Question: I am trying to make this HTA working, what it does is to add up all value from each drop down list and search accordingly in a directory that can be selected from another button. I can only make the form of this HTA but dont know how to make the search working.
Also how can I move the directory selection button to the beginning of the line?
so user can pick up directory first then pick what they want to search.
'''
<html>
<head>
<HTA:APPLICATION ID="2014-03"
applicationName="2014-03"
version="1.1"
BORDER="thin"
BORDERSTYLE="static"
CAPTION="Yes"
CONTEXTMENU="no"
ICON="C:\iconx32.ico"
INNERBORDER="no"
MAXIMIZEBUTTON="no"
MINIMIZEBUTTON="no"
NAVIGATABLE="no"
SCROLL="no"
SCROLLFLAT="no"
SELECTION="no"
SHOWINTASKBAR="yes"
SINGLEINSTANCE="yes"
SYSMENU="yes"
WINDOWSTATE="normal"
>
<SCRIPT LANGUAGE="VBScript">
Sub RunSearch_OnClick()
msgBox "Success!"
End Sub
Sub TestSub
For Each objOption in OptionChooser.Options
If objOption.Selected Then
Msgbox objOption.InnerText
End If
Next
End Sub
Sub TestSub1
For Each objOption in OptionChooser.Options
If objOption.Selected Then
Msgbox objOption.InnerText
End If
Next
End Sub
Sub WindowsLoad
Set objShell = CreateObject("Shell.Application")
Set objFolder = objShell.BrowseForFolder (0, "Select The Folder To Enumerate :", (0))
If objFolder Is Nothing Then
Wscript.Quit
Else
Set objFolderItem = objFolder.Self
objPath = objFolderItem.Path
End If
Set objFso = CreateObject("Scripting.FileSystemObject")
Set objFolder = objFso.GetFolder(objPath)
For each objFile in objFolder.Files
If objFolder.Files.Count > 0 Then
Window.Document.Title = "Information For " & objPath
strHtml = strHtml & "<td><Font color = Blue>" & objFile.Name & "</font></Br>"
DataArea.InnerHtml = strHtml
End If
Next
End Sub
</SCRIPT>
</head>
<body>
<select id=extension size="1" name="OptionChooser" onChange="TestSub">
<option value="0">Selet File Type</option>
<option value="1">.txt</option>
<option value="2">.pdf</option>
<option value="3">.jpg</option>
<option value="4">.mp3</option>
</select>
<select id=year size="1" name="OptionChooser" onChange="TestSub1">
<option value="0">Select Year</option>
<option value="1">2014</option>
<option value="2">2013</option>
<option value="3">2012</option>
<option value="3">2011</option>
<option value="3">2010</option>
</select>
<select id=month size="1" name="OptionChooser" onChange="TestSub2">
<option value="0">Select Month</option>
<option value="1">01</option>
<option value="2">02</option>
<option value="3">03</option>
<option value="1">04</option>
<option value="2">05</option>
<option value="3">06</option>
<option value="1">07</option>
<option value="2">08</option>
<option value="3">09</option>
<option value="1">10</option>
<option value="2">11</option>
<option value="3">12</option>
</select>
<input Type = "Button" Value = "Browse For Folder" Name = "Run_Button" onClick = "WindowsLoad"><p></td>
<input type="button" value="Search" name="RunSearch">
</body>
</html>
'''
The final HTA should look like this, the search result need to be displayed below the drop down list as text file within a scrollable window and having full path of the files.

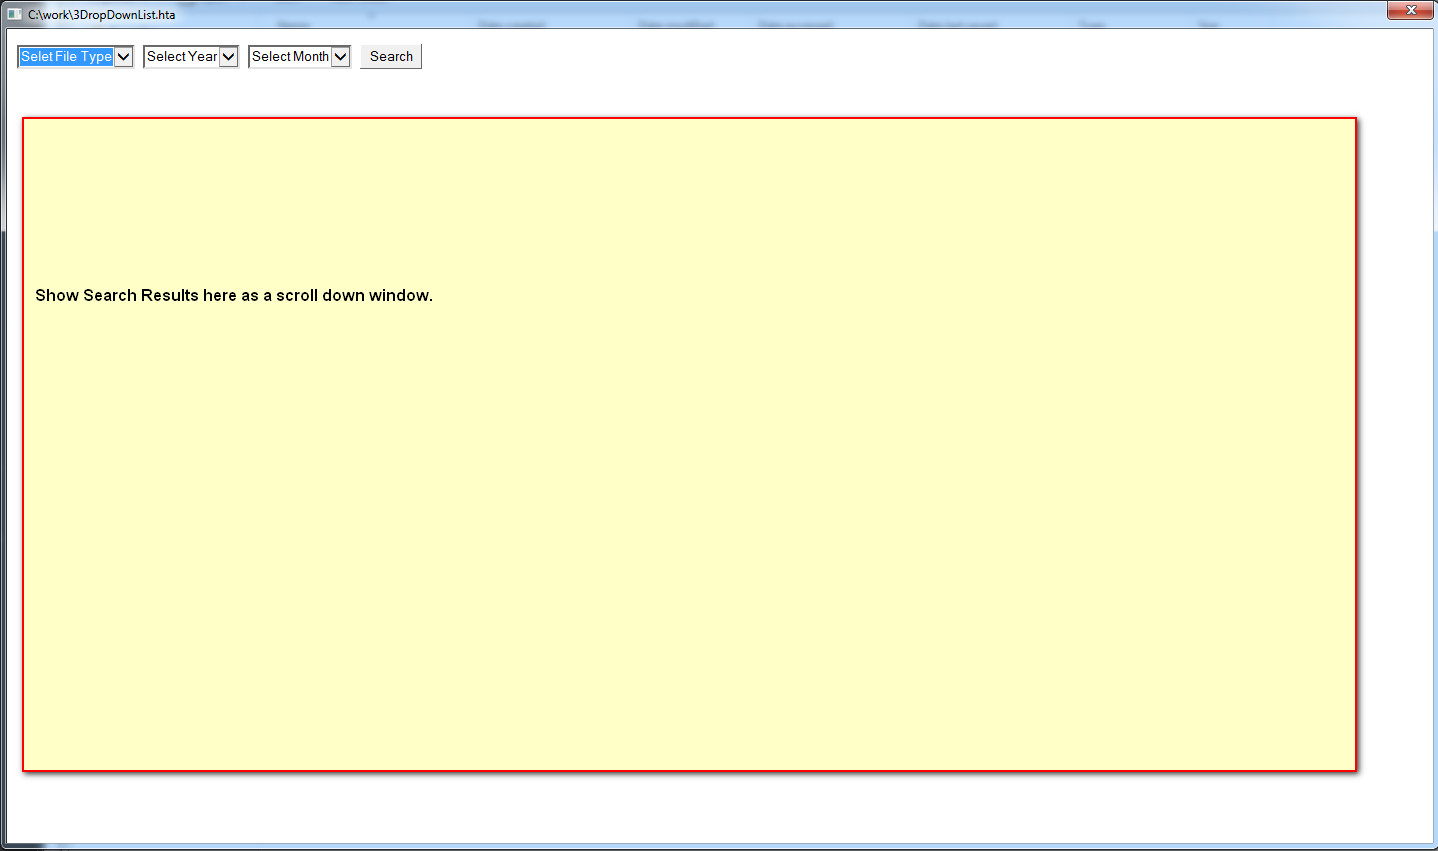
Answer: In next 'HTA' only necessary changes made to display the search result below the drop down list as a scrollable text area and having full paths of the files.
- 'WindowsLoad''Window_Onload'- - - -
---

The code:
'''
<html>
<head>
<HTA:APPLICATION ID="2014-03"
applicationName="2014-03"
version="1.1"
BORDER="thin"
BORDERSTYLE="static"
CAPTION="Yes"
CONTEXTMENU="no"
ICON="C:\iconx32.ico"
INNERBORDER="no"
MAXIMIZEBUTTON="no"
MINIMIZEBUTTON="no"
NAVIGATABLE="no"
SCROLL="no"
SCROLLFLAT="no"
SELECTION="no"
SHOWINTASKBAR="yes"
SINGLEINSTANCE="yes"
SYSMENU="yes"
WINDOWSTATE="normal"
>
<!--
'************************
'* StyleSheet
'************************
-->
<style>
BODY
{
background-color: buttonface;
font-family: Arial, Helvetica, sans-serif;
font-size: 8pt;
margin-top: 2px;
margin-left: 8px;
margin-right: 3px;
margin-bottom: 3px;
}
.button
{
font-family: Arial, Helvetica, sans-serif;
font-size: 8pt;
width: 40px;
}
textarea
{
background-color: yellow;
font-family: Arial;
font-size: 8pt;
margin-left: 3px;
margin-right: 3px;
}
</style>
<SCRIPT LANGUAGE="VBScript">
'************************
'* Global Variables
'************************
Set objFso = CreateObject("Scripting.FileSystemObject")
Set objShell = CreateObject("Shell.Application")
objPath = ""
strHtml = ""
Chooser0 = ""
Chooser1 = ""
Chooser2 = ""
'************************
'* Window_Onload
'************************
Sub Window_Onload
self.Focus()
self.ResizeTo 800,600
DataArea.InnerHTML = "<textarea cols=122 rows=25></textarea>"
WindowsLoad
End Sub
Sub RunSearch_OnClick()
'msgBox "Success!"
WindowsLoad
End Sub
Sub TestSub
If OptionChooser.Value = "0" Then
Chooser0 = ""
Else
For Each objOption in OptionChooser.Options
If objOption.Selected Then
Chooser0 = objOption.InnerText
Exit For
End If
Next
End If
End Sub
Sub TestSub1
For Each objOption in OptionChooser1.Options
If objOption.Selected Then
Msgbox objOption.InnerText
End If
Next
End Sub
Sub TestSub2
For Each objOption in OptionChooser2.Options
If objOption.Selected Then
Msgbox objOption.InnerText
End If
Next
End Sub
Sub whichFolder
prevPath = objPath
Set objFolder = objShell.BrowseForFolder _
(0, "Select The Folder To Enumerate :", (0))
If objFolder Is Nothing Then
msgBox "Bye!"
self.Close()
Else
Set objFolderItem = objFolder.Self
objPath = objFolderItem.Path
End If
If prevPath <> "" then WindowsLoad
End Sub
Sub WindowsLoad
If objPath = "" Then
whichFolder
End If
Set objFolder = objFso.GetFolder(objPath)
Window.Document.Title = "Information For " & objPath & " " & Chooser0
strHtml = "<textarea cols=122 rows=25>"
ShowSubFolders objFolder, Chooser0
DataArea.InnerHtml = strHtml
End Sub
Sub ShowSubFolders(fFolder, strExt)
'strHtml = strHtml & Chr(10) & fFolder.Path & Chr(10)
Set objFolder = objFSO.GetFolder(fFolder.Path)
Set colFiles = objFolder.Files
For Each objFile in colFiles
If strExt = "" OR UCase(strExt) = _
"." & UCase(objFSO.GetExtensionName(objFile.name)) Then
strHtml = strHtml & objFile.Path & Chr(10)
End If
Next
For Each Subfolder in fFolder.SubFolders
ShowSubFolders Subfolder, strExt
Next
End Sub
</SCRIPT>
</head>
<body>
<select id=extension size="1" name="OptionChooser" onChange="TestSub">
<option value="0">Selet File Type</option>
<option value="1">.txt</option>
<option value="2">.pdf</option>
<option value="3">.jpg</option>
<option value="4">.mp3</option>
</select>
<select id=year size="1" name="OptionChooser1" onChange="TestSub1">
<option value="0">Select Year</option>
<option value="1">2014</option>
<option value="2">2013</option>
<option value="3">2012</option>
<option value="3">2011</option>
<option value="3">2010</option>
</select>
<select id=month size="1" name="OptionChooser2" onChange="TestSub2">
<option value="0">Select Month</option>
<option value="1">01</option>
<option value="2">02</option>
<option value="3">03</option>
<option value="1">04</option>
<option value="2">05</option>
<option value="3">06</option>
<option value="1">07</option>
<option value="2">08</option>
<option value="3">09</option>
<option value="1">10</option>
<option value="2">11</option>
<option value="3">12</option>
</select>
<input Type = "button" Value = "Browse For Folder"
Name = "Run_Button" onClick = "whichFolder"><p>
<input type="button" value="Search" name="RunSearch"><p>
<div id="DataArea" name="DataArea"></div>
</body>
</html>
'''